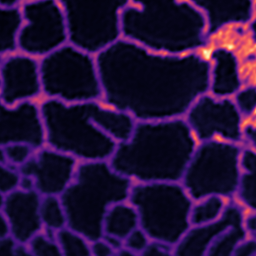
Label: Super-resolution ER image